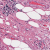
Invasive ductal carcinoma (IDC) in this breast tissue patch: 0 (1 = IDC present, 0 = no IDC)